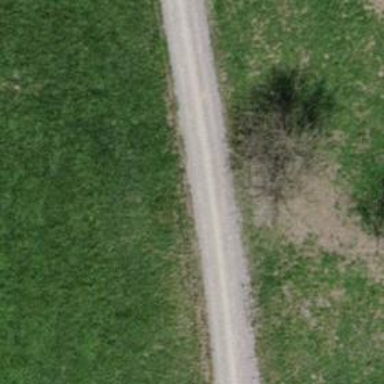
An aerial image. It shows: Compacted track with grade2 level.